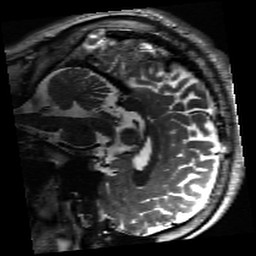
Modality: inplaneT2
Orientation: sagittal